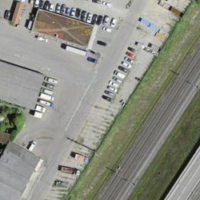
EUNIS habitat code: 54
Species observed at this site:
Cruciata laevipes